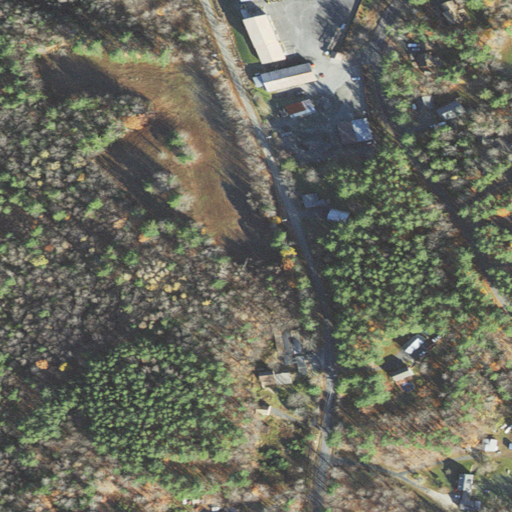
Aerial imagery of mountain in New Hampshire named Howe Hill containing mixed forest, evergreen forest, low intensity development, open development, medium intensity development, deciduous forest, barren land, and pasture